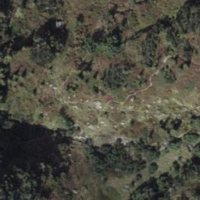
EUNIS habitat code: 23
Species observed at this site:
Rumex alpinus